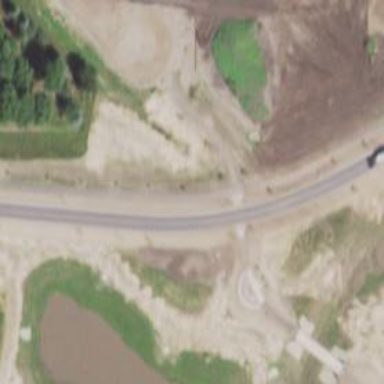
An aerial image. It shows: Tertiary road.